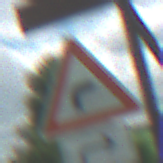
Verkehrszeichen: KurveRechts
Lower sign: RichtungsangabeDurchPfeile5
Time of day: Midday
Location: Outdoor (Nature)
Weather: PartlyCloudy
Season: NotSpecified
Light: Natural